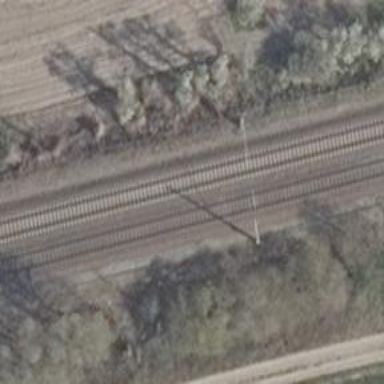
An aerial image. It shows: Milestone along the railway track with catenary mast.